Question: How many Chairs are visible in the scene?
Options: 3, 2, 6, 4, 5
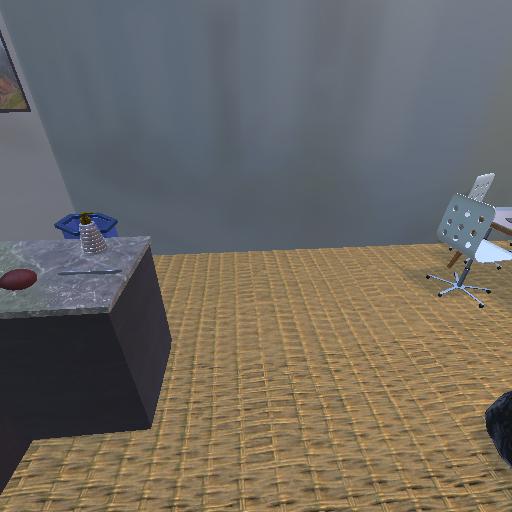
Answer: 3